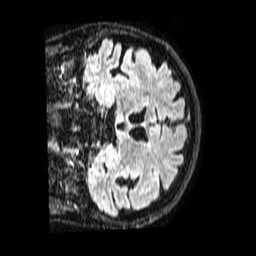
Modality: FLAIR
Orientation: coronal
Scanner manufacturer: philips
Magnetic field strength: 1.5 T
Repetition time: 4.8 s
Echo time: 0.3 s